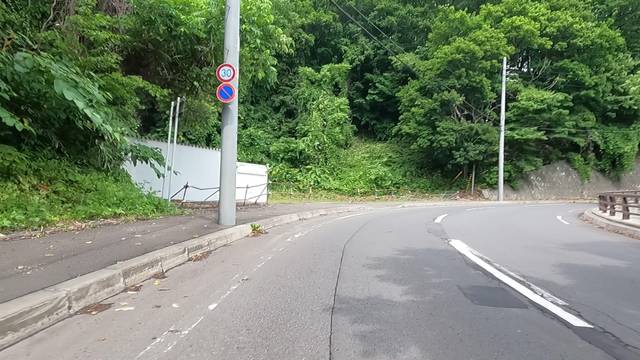
Region: Japan
Coordinates: 43.05, 141.291